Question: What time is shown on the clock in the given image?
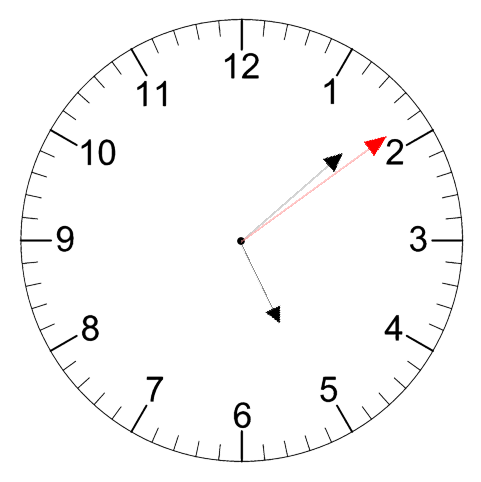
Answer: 05:08:09